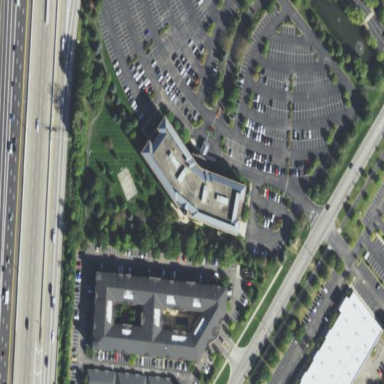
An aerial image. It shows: Building.